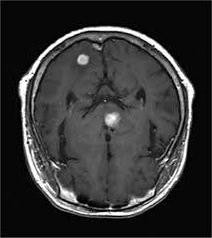
Label: notumor